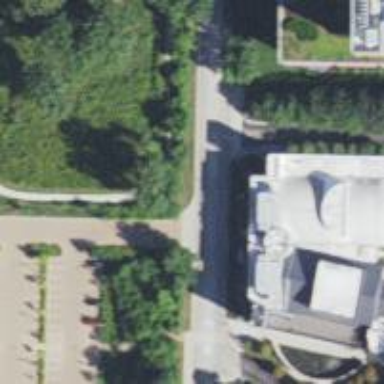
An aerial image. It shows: Commercial building that serves as museum.